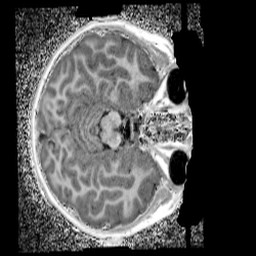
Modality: UNIT1_denoised
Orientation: axial
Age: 10
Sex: female
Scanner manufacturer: siemens
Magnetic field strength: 3 T
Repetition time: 4 s
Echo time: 0.00299 s